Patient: sex F, age 59
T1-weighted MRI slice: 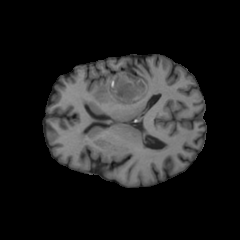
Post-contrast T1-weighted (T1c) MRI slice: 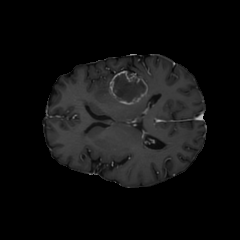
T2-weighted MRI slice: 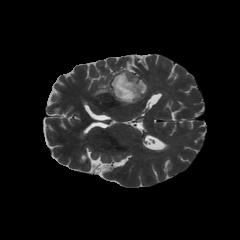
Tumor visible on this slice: yes
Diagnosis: Glioblastoma, IDH-wildtype
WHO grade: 4